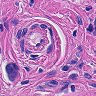
Metastatic tissue present: yes